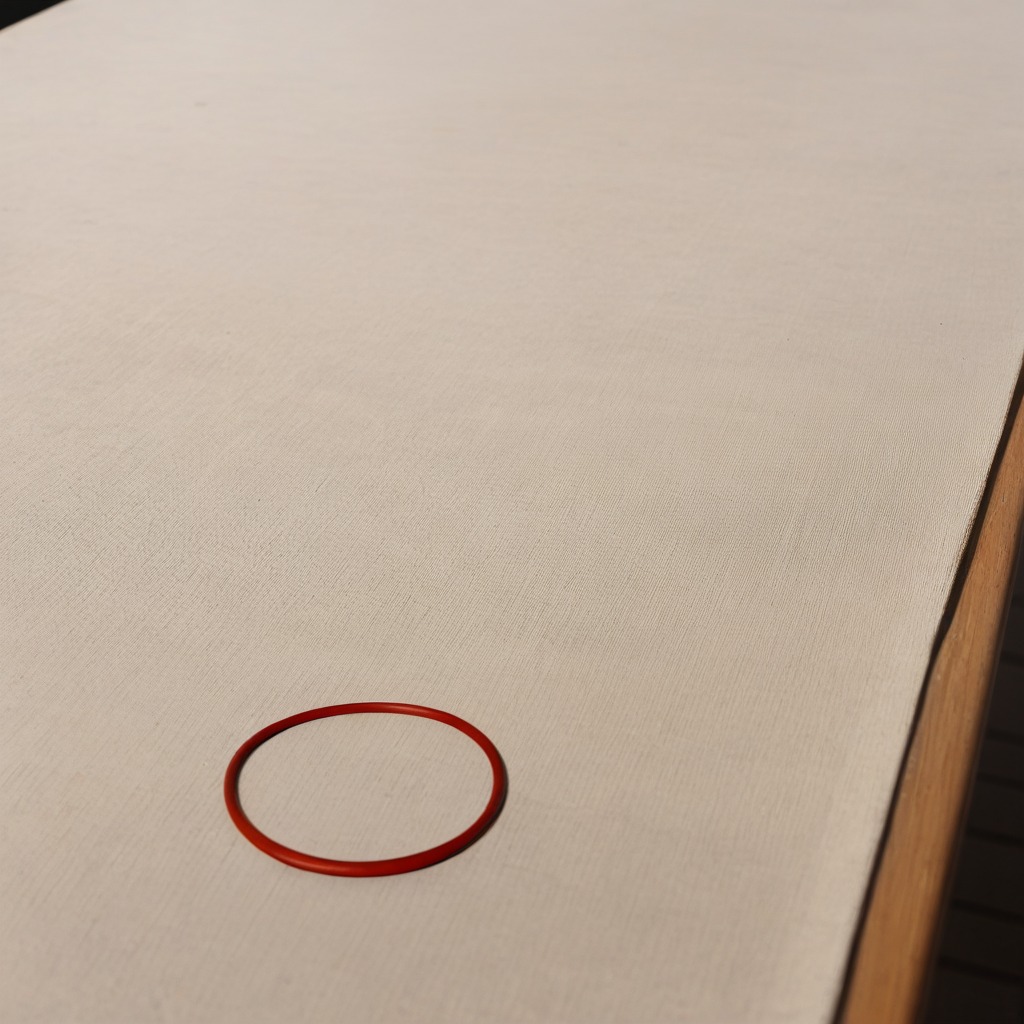
A rubber O-ring is lying on the wooden table.